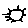
Label: sun